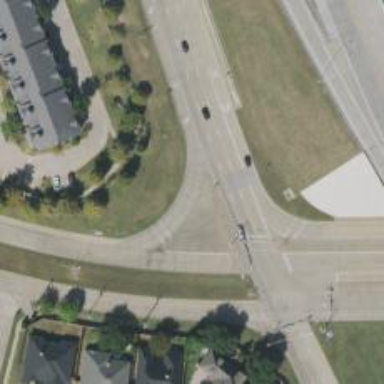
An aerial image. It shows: Secondary link road.